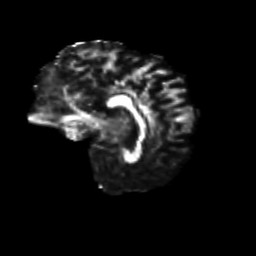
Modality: FA
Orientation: sagittal
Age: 35
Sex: male
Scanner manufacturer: siemens
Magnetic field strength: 3 T
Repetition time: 8.6 s
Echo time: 0.095 s